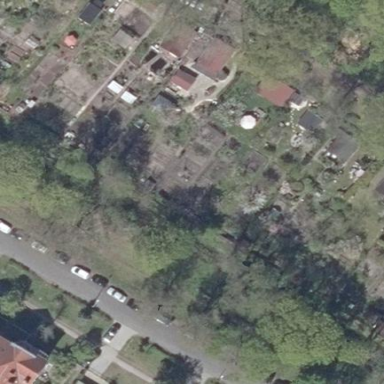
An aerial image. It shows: Plot in the allotments.